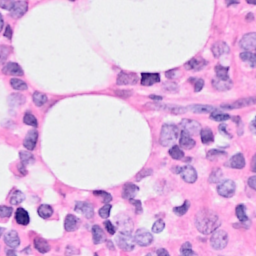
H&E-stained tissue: Breast